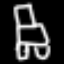
Label: chair